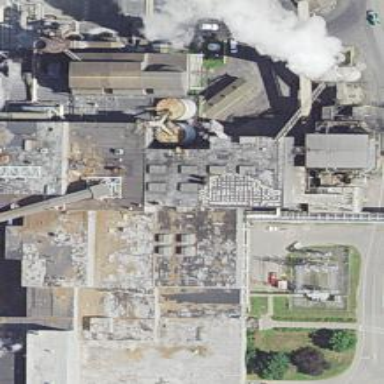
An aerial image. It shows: Industrial area with power plant.